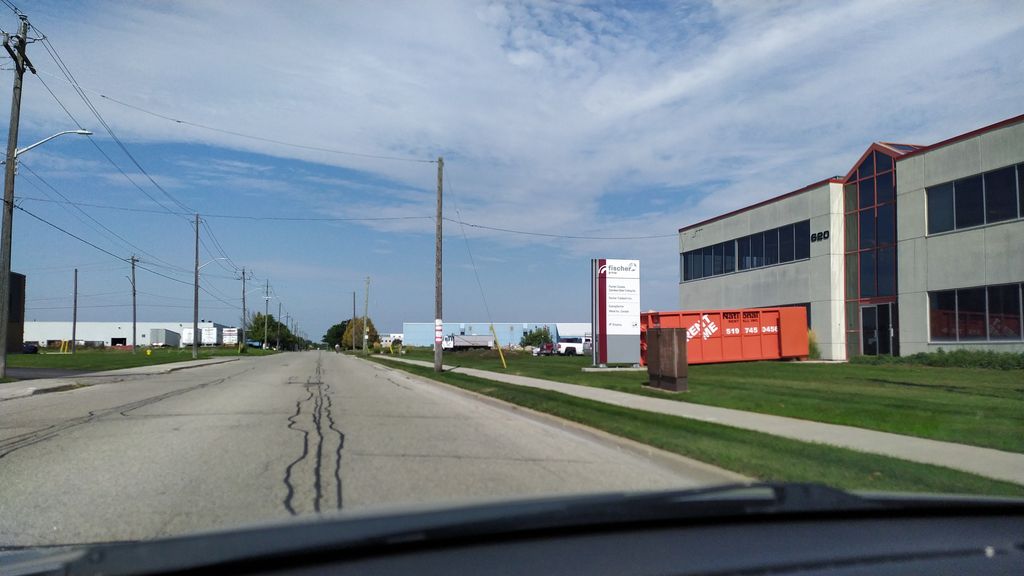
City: kitchener-waterloo